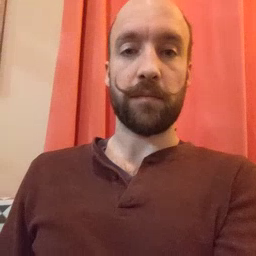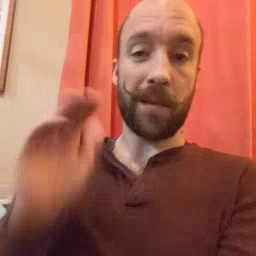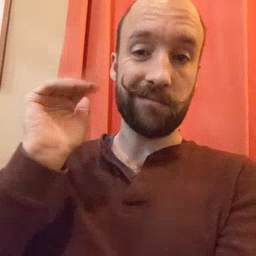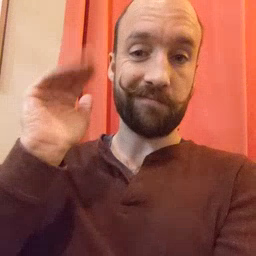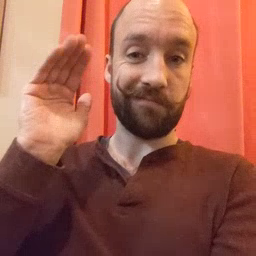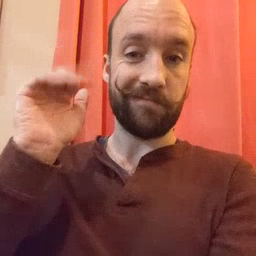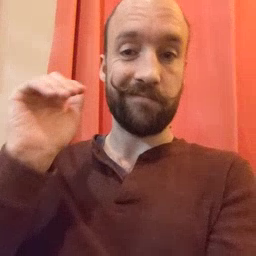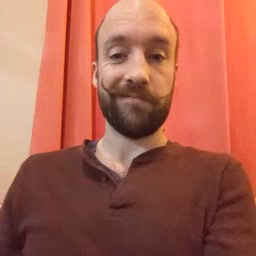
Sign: bye